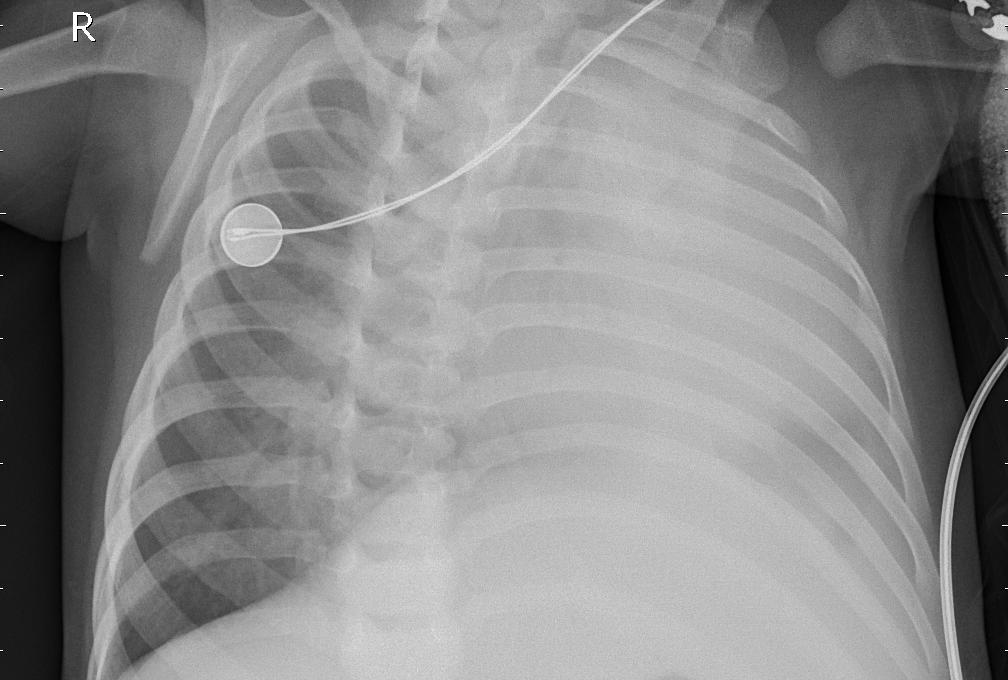
Diagnosis: PNEUMONIA